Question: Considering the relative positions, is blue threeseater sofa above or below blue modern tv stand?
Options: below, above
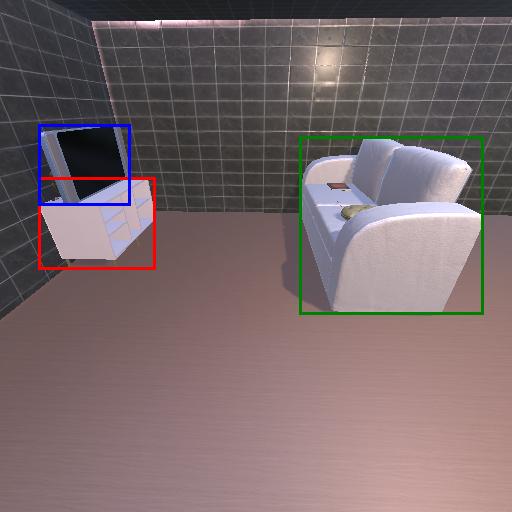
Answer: below